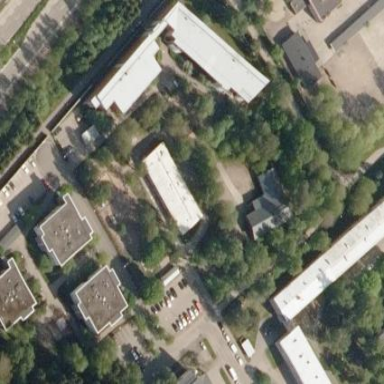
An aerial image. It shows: Kindergarten.